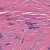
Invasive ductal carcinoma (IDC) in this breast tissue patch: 1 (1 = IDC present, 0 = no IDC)